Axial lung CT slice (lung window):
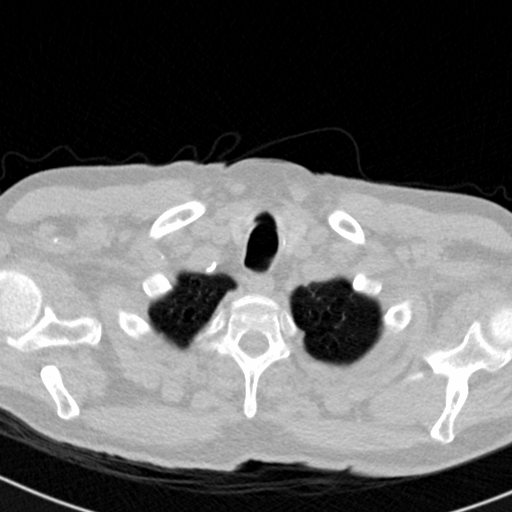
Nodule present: no